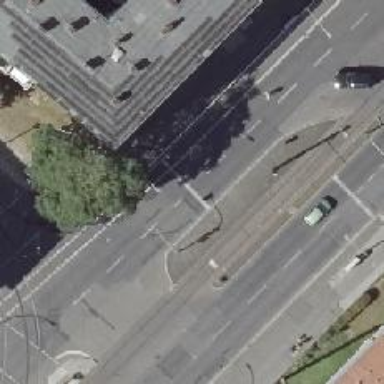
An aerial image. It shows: Road with traffic signals.